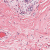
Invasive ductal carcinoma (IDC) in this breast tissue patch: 0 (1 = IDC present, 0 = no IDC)